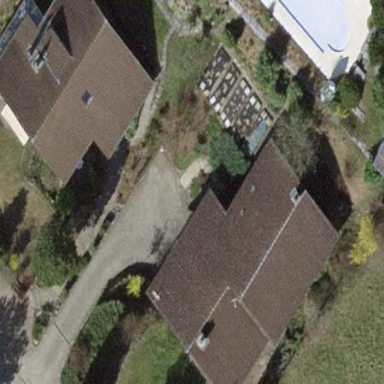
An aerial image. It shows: Detached building.